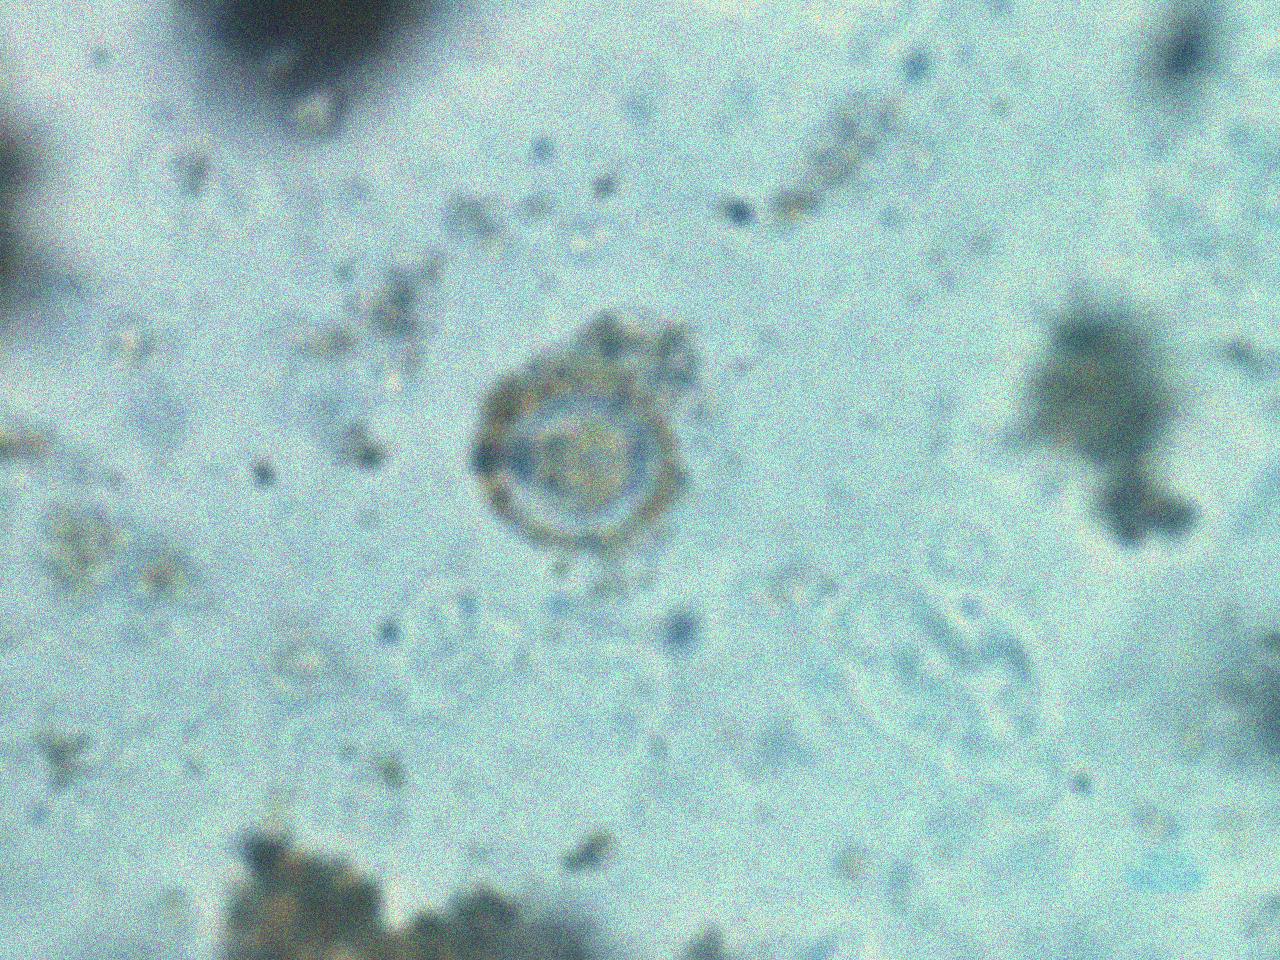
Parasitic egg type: Hymenolepis nana